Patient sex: F
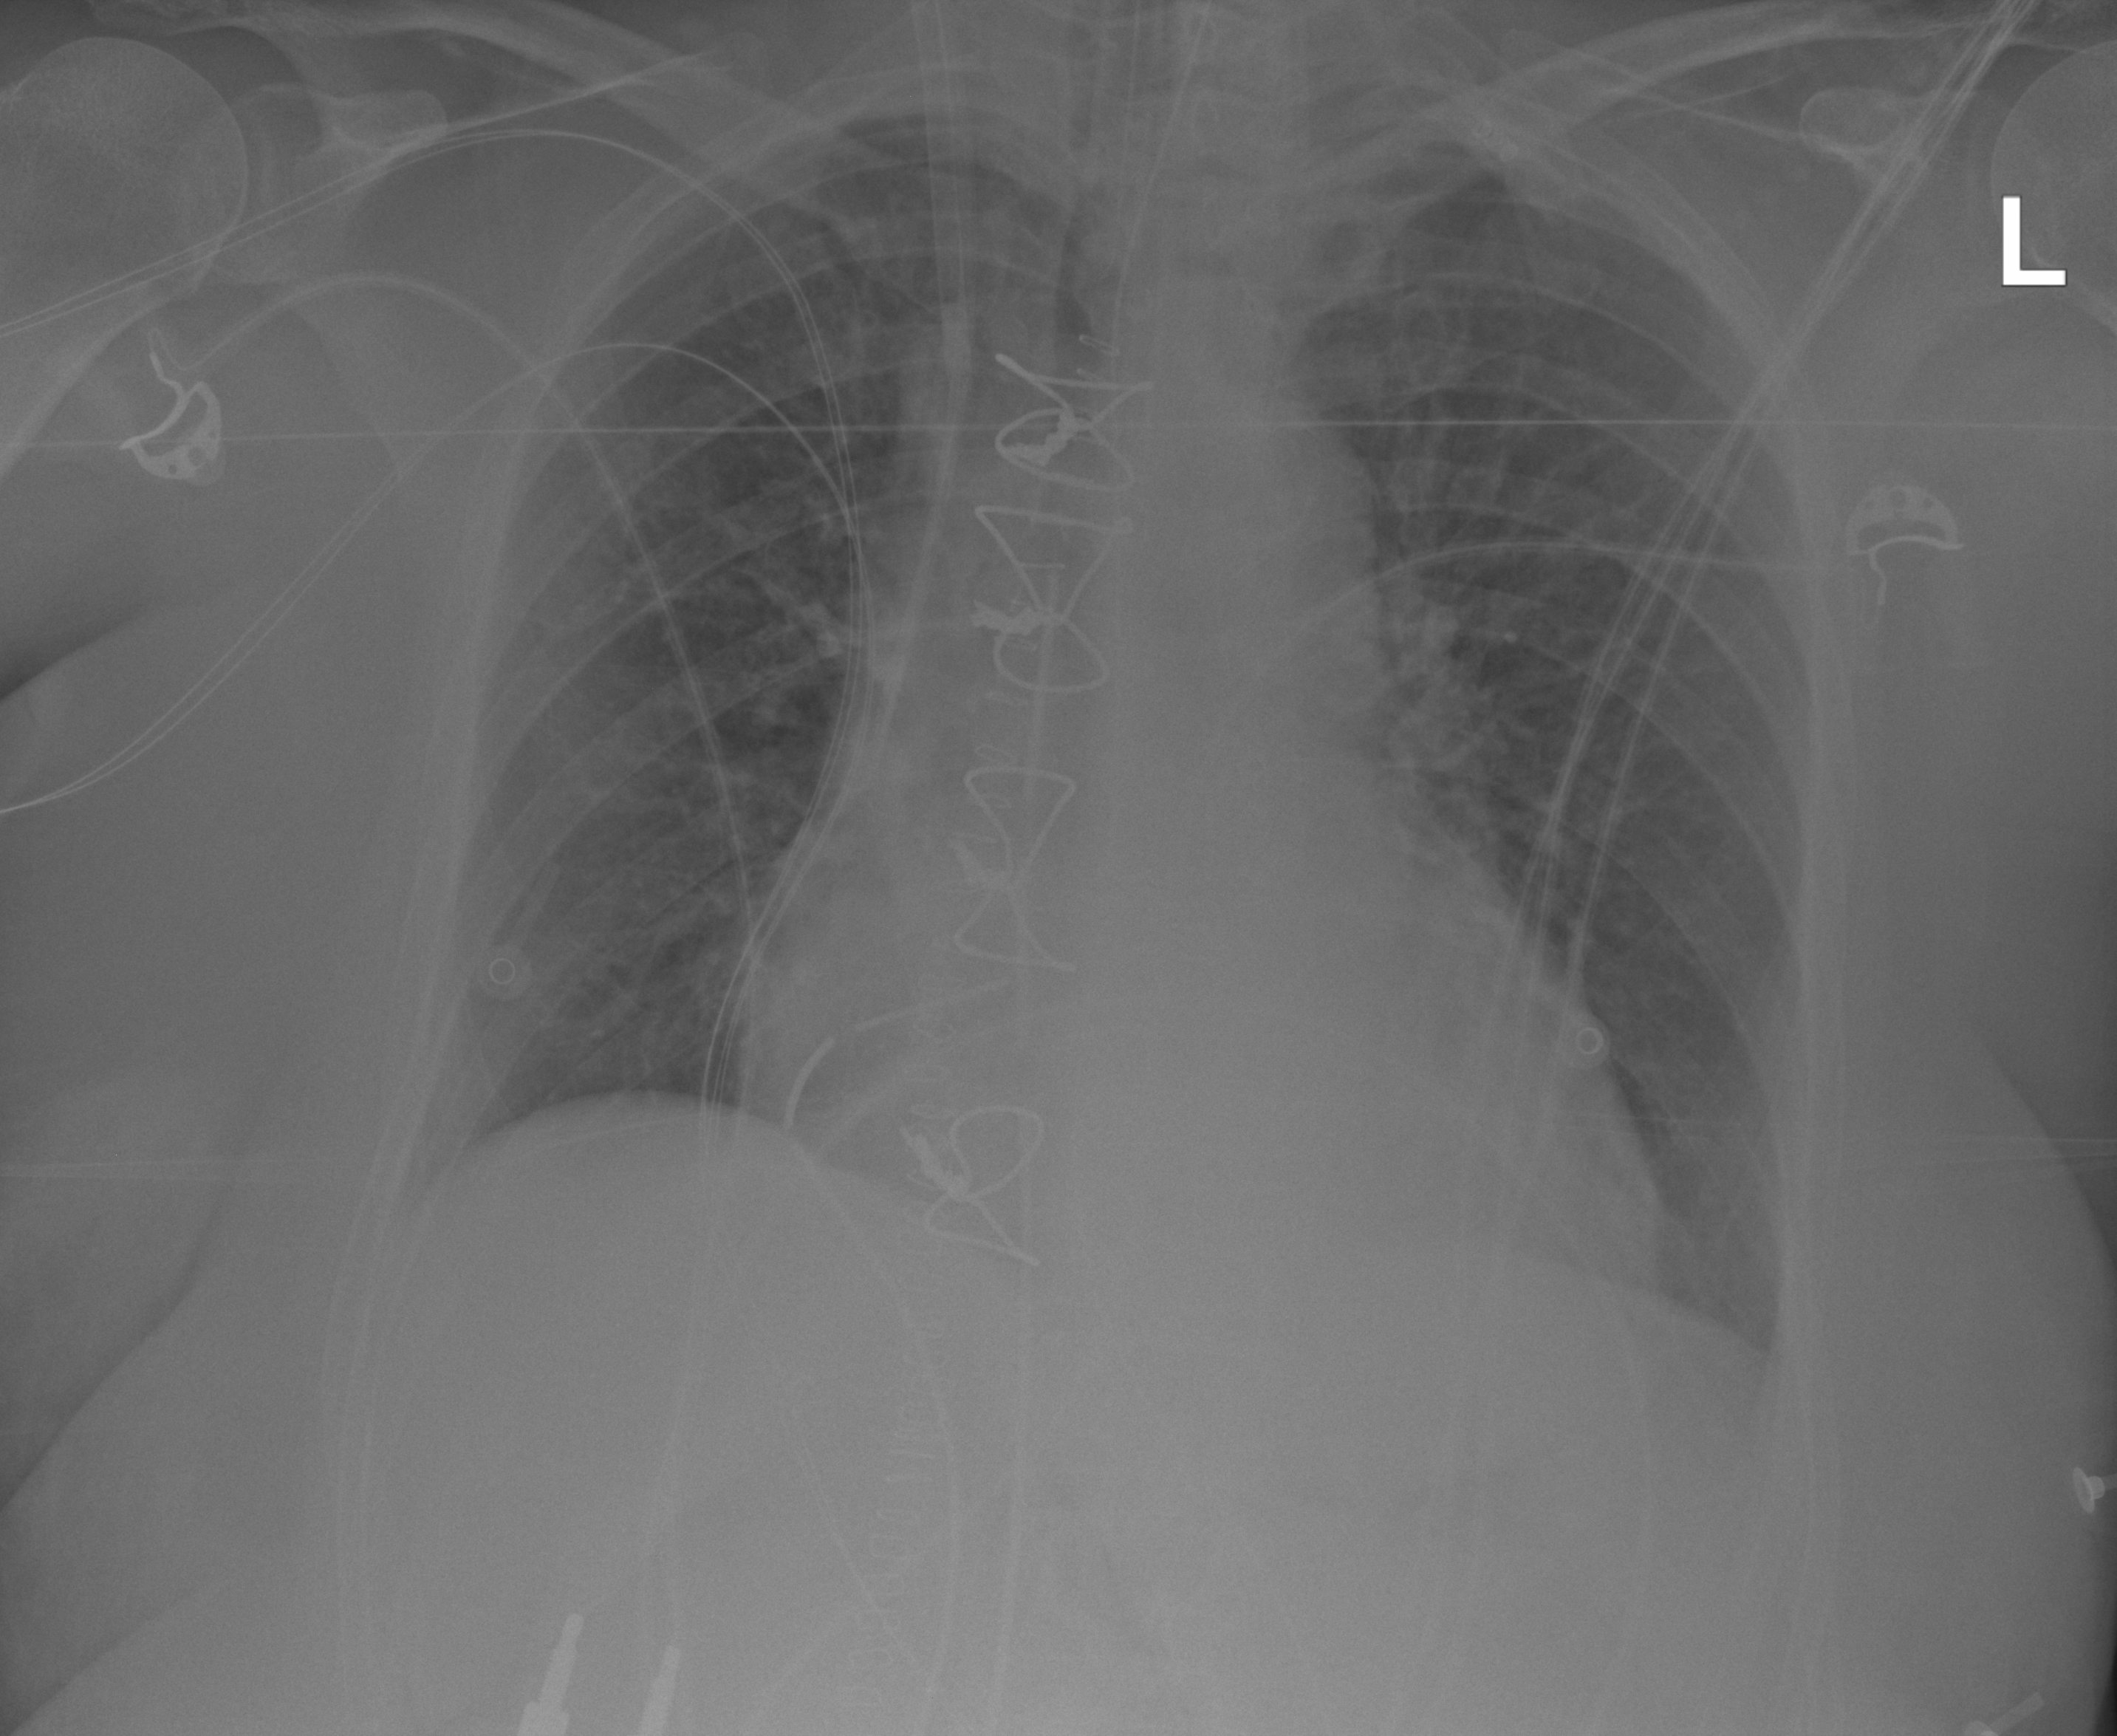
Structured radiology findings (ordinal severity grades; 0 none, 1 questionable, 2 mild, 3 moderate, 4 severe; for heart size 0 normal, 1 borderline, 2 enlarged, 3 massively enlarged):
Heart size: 2
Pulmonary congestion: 3
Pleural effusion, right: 0
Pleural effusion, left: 0
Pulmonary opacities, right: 0
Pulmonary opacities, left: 0
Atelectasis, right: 0
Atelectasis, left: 0